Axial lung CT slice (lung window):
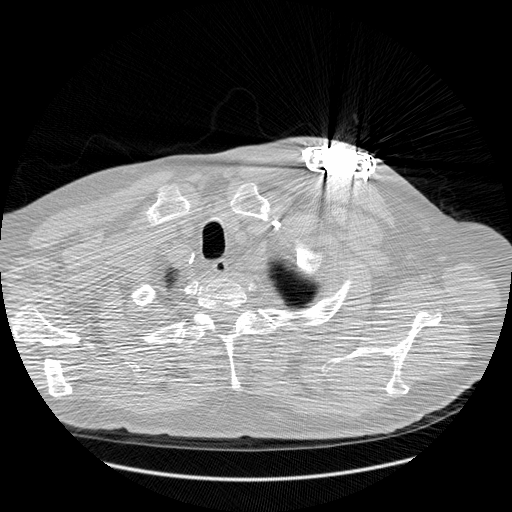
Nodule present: no